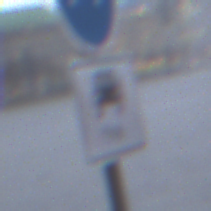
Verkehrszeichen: MehrfachbesetzePersonenkraftwagenFrei
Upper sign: Busssonderstreifen
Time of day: MorningAfternoon
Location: Outdoor (Urban)
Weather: Overcast
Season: NotSpecified
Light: Natural